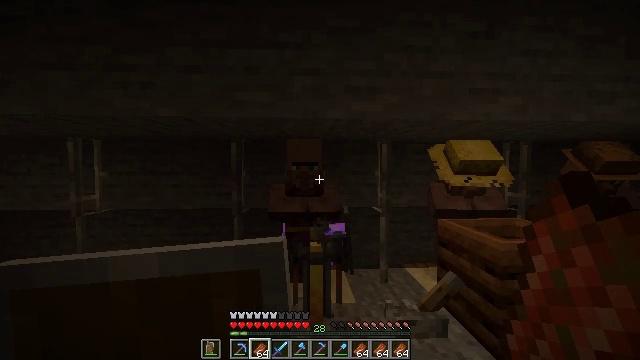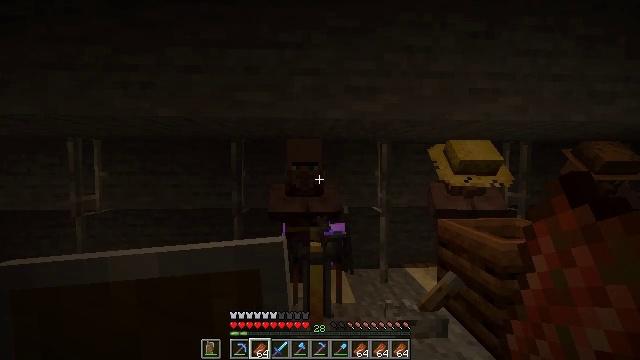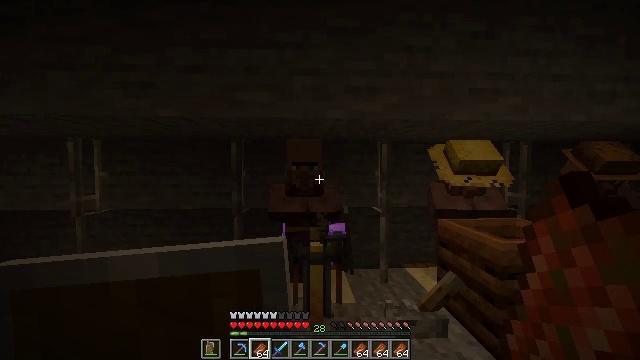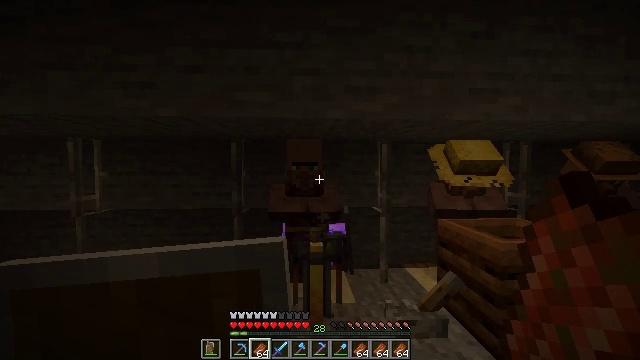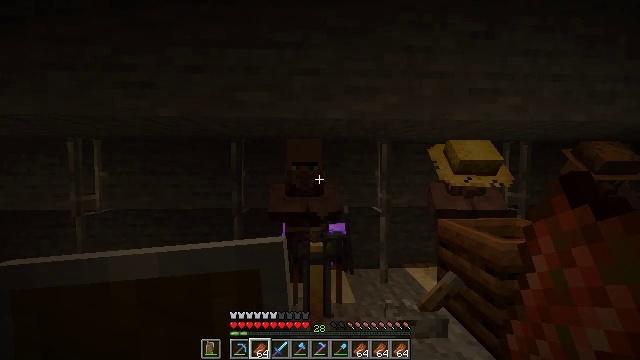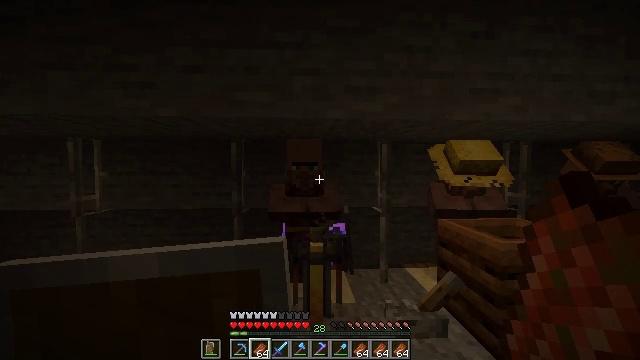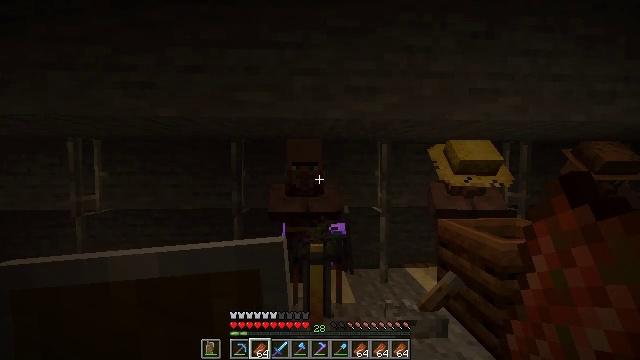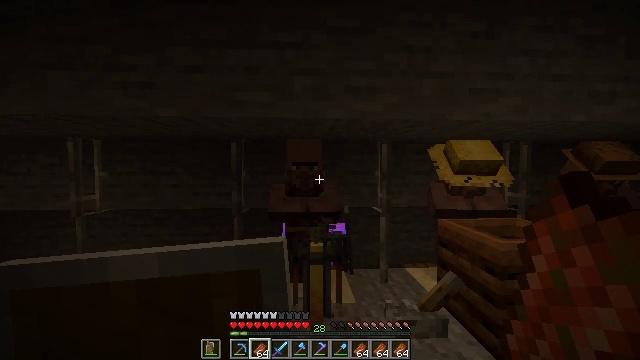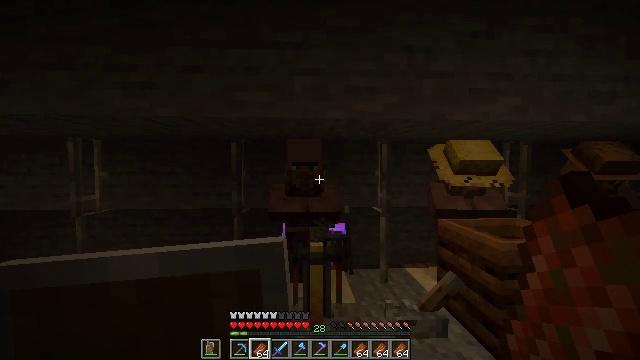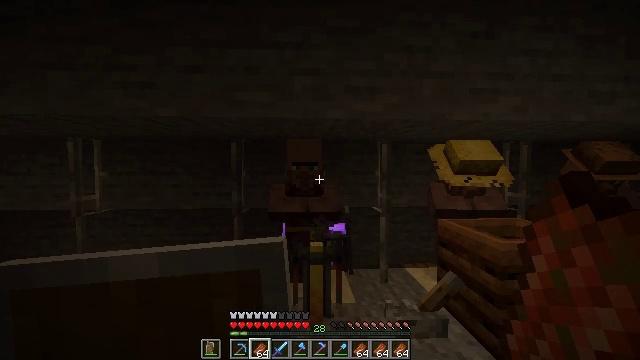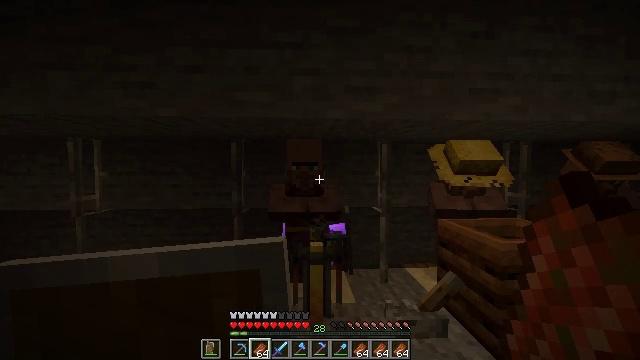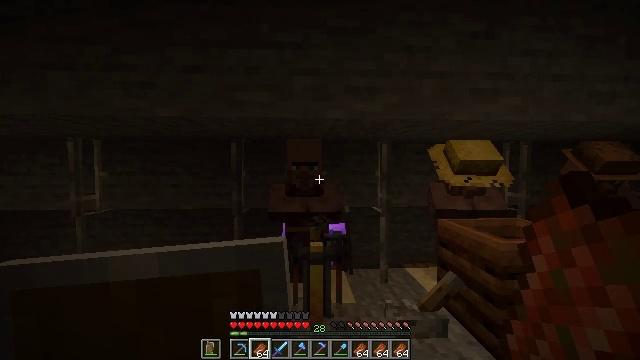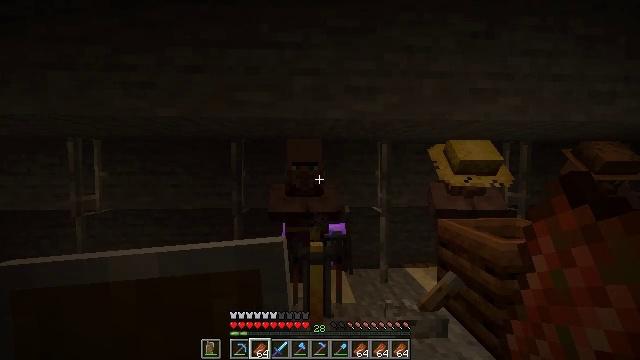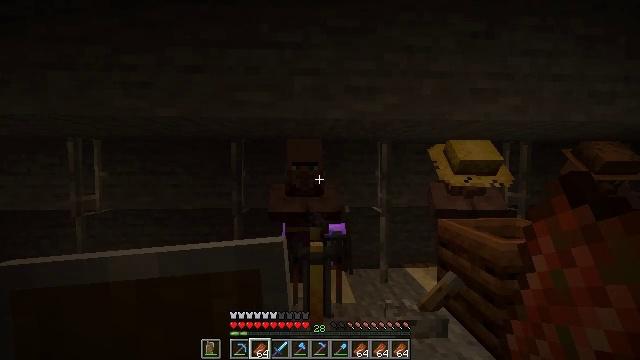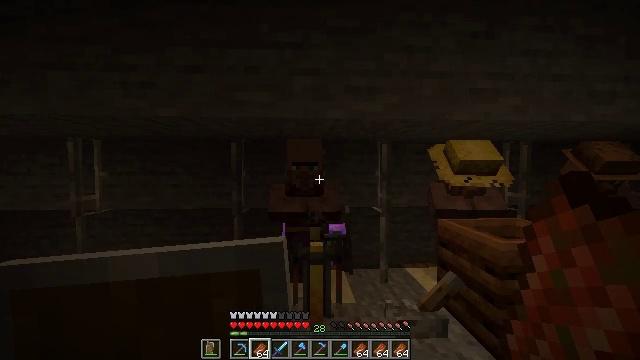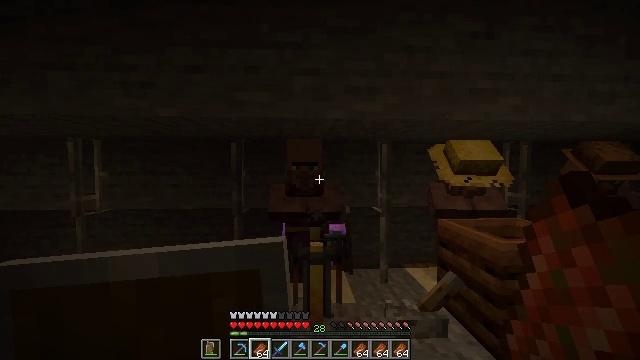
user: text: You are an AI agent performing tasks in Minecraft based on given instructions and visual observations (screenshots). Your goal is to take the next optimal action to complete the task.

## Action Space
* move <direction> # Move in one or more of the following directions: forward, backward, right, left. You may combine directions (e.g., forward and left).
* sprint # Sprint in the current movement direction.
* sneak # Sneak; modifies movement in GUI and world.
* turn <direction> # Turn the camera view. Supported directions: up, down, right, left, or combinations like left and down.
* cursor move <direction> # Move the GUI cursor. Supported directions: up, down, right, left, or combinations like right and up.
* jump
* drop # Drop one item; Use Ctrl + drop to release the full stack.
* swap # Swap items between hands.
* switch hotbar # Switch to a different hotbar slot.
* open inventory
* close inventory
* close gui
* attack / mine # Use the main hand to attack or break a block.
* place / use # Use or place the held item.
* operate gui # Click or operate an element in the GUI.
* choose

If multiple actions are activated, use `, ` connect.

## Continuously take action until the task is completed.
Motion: motion action
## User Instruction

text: Collect the blue shulker box into your inventory.
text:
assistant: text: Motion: no_op
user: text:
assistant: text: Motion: no_op
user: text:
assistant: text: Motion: no_op
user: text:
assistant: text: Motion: no_op
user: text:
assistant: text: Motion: no_op
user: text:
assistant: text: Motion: no_op
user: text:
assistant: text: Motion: no_op
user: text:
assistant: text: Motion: no_op
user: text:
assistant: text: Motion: no_op
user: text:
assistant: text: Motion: no_op
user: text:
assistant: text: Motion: no_op
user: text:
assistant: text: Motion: no_op
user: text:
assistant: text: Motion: no_op
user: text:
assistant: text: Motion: no_op
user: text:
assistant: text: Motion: no_op
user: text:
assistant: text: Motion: no_op
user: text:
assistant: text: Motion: no_op
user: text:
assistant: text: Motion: no_op
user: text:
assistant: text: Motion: no_op
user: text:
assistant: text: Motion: no_op
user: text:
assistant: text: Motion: no_op
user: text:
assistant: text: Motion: no_op
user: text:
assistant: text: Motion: no_op
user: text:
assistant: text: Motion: no_op
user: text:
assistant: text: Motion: no_op
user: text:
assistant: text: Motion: no_op
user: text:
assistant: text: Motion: no_op
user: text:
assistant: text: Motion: no_op
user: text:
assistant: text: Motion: no_op
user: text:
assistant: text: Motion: no_op